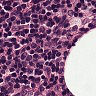
Metastatic tissue present: no